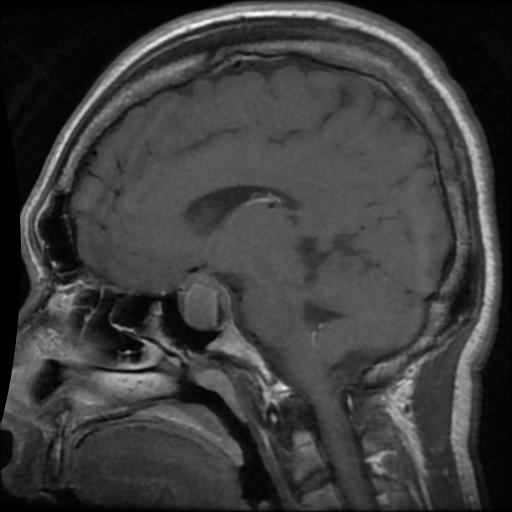
Label: pituitary